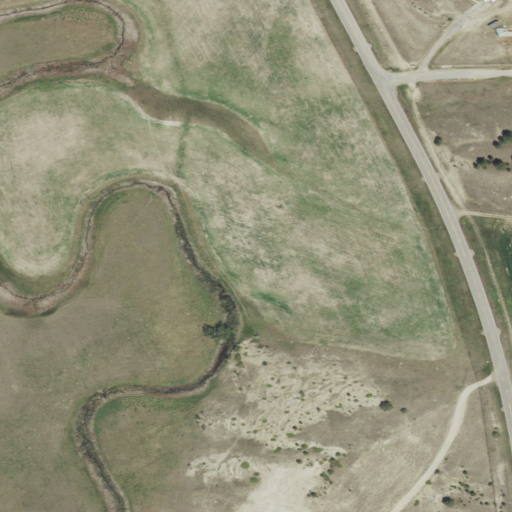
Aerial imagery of valley in Montana named Hay Coulee containing grassland, woody wetlands, herbaceous wetlands, cultivated crops, shrub, and open development